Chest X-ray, PA view. Patient: 27 years old, sex M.
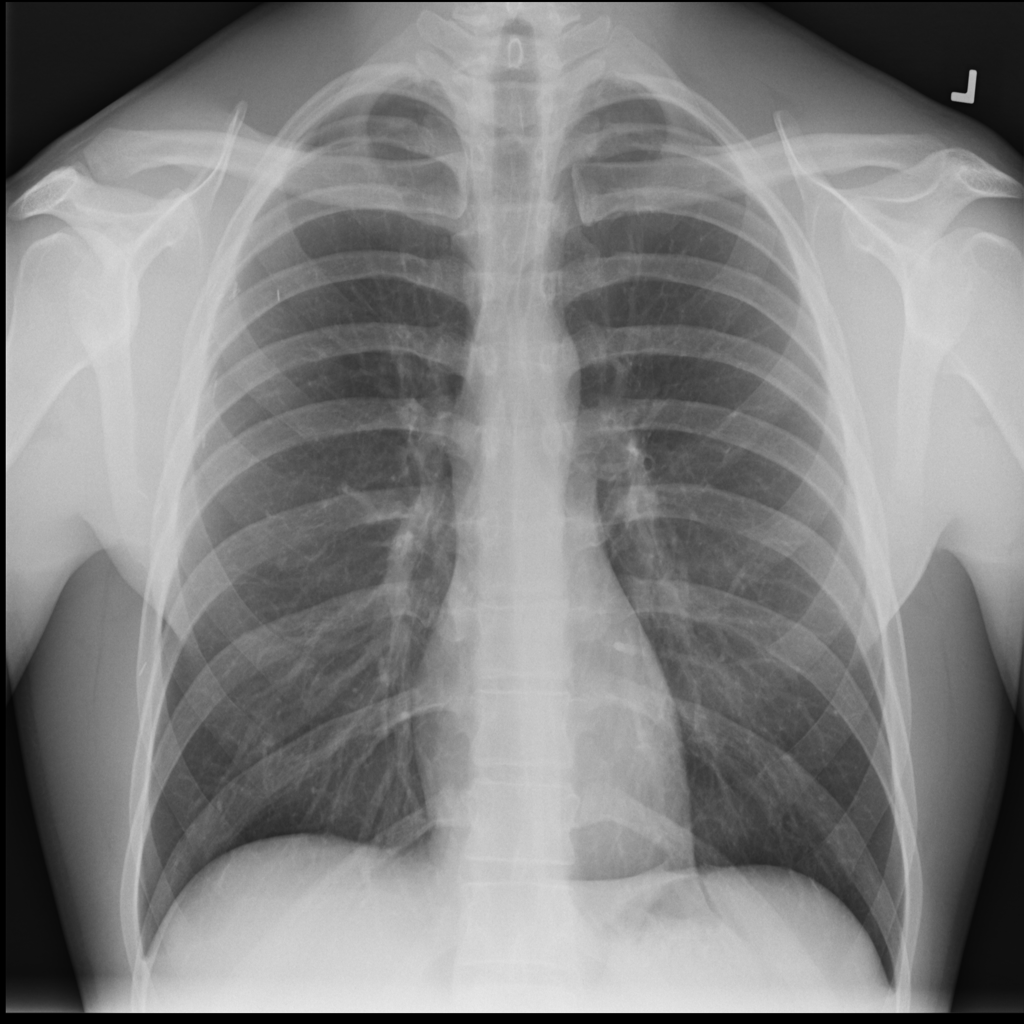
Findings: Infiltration